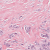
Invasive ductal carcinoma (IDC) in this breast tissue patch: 1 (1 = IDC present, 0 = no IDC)